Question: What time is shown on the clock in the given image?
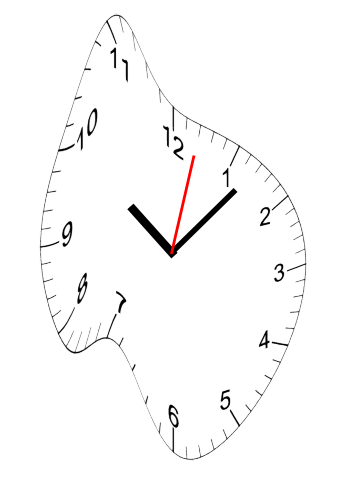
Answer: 10:07:02